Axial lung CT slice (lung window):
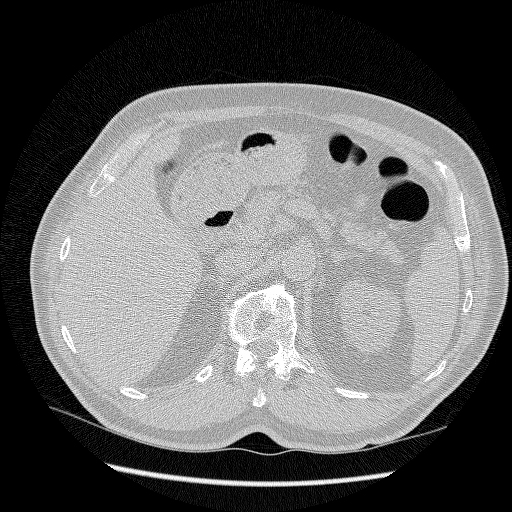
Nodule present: no